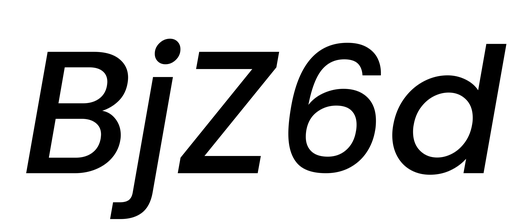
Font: Poppins-MediumItalic